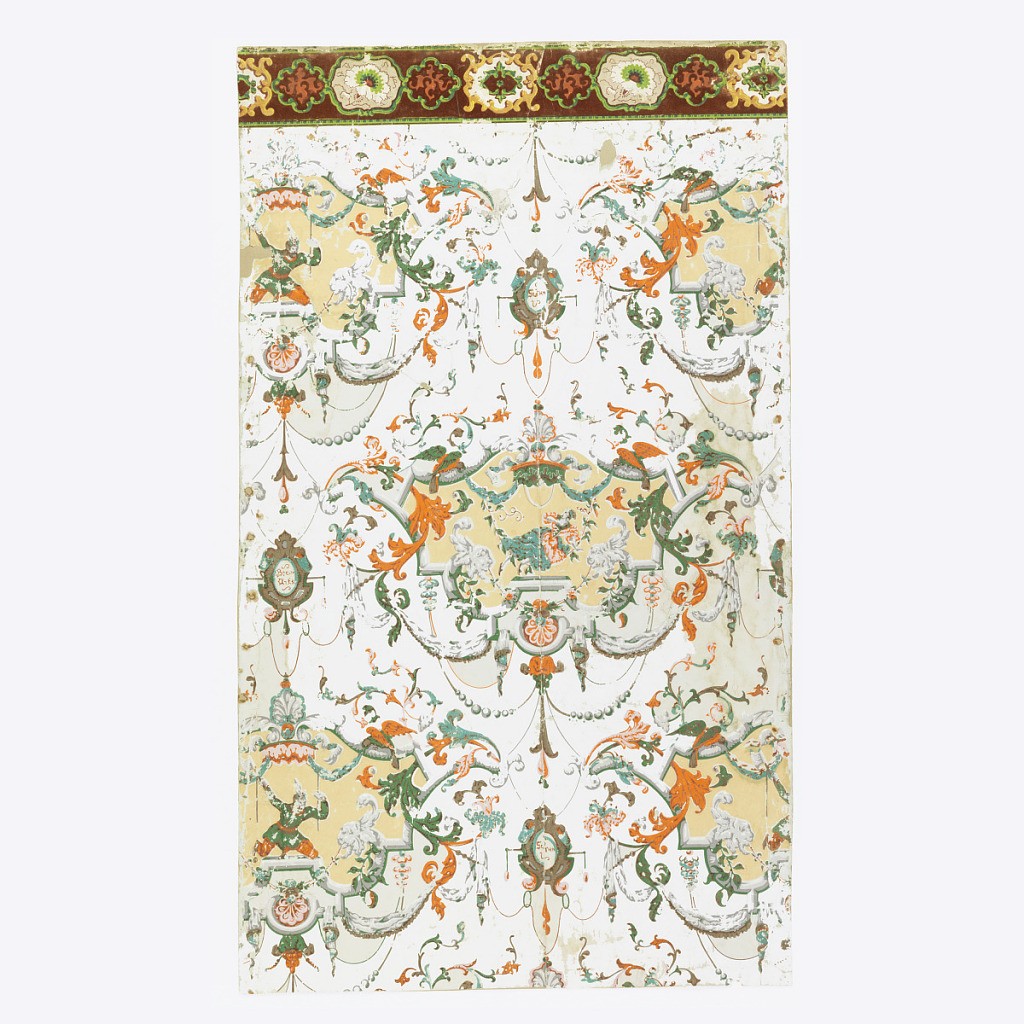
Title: Sidewall
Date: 1835–45
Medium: Block-printed paper, flocked, glazed
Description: Vertical rectangle. Drop-repeating design of cartouches with yellow field enclosing, alternately, figure of a woman on a swing and figure of a man with a pole-axe. Cartouche enclosed with scrolls and surrounded by festoons of beading and drapery. Border has scrolled medallions outlined in green and yellow, against red flock field.